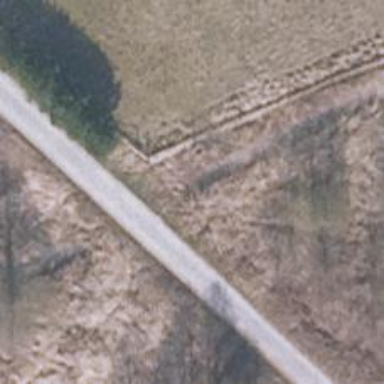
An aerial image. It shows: Culvert tunnel.